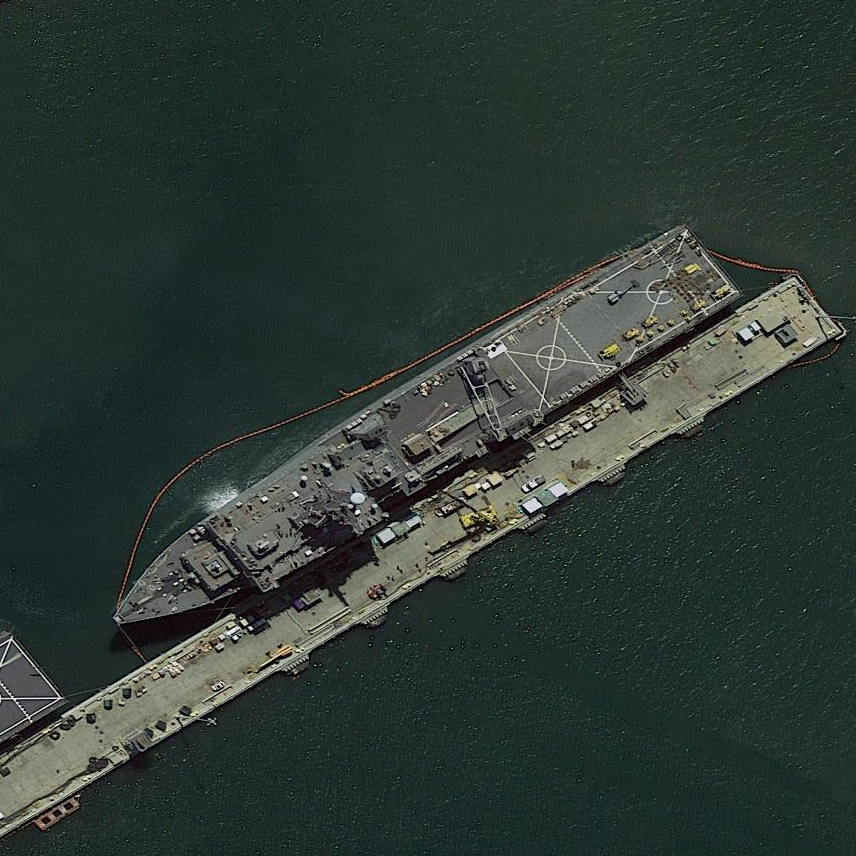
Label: combat